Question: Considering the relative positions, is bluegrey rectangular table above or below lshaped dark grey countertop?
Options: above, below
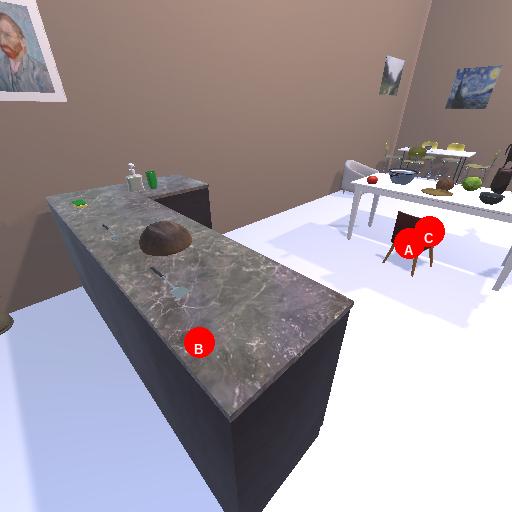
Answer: above